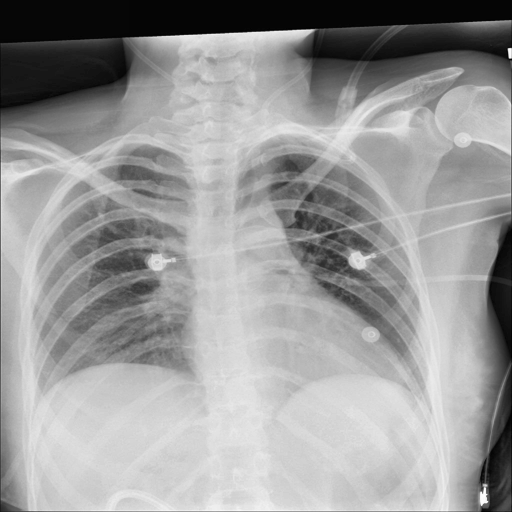
Finding: NORMAL